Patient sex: M
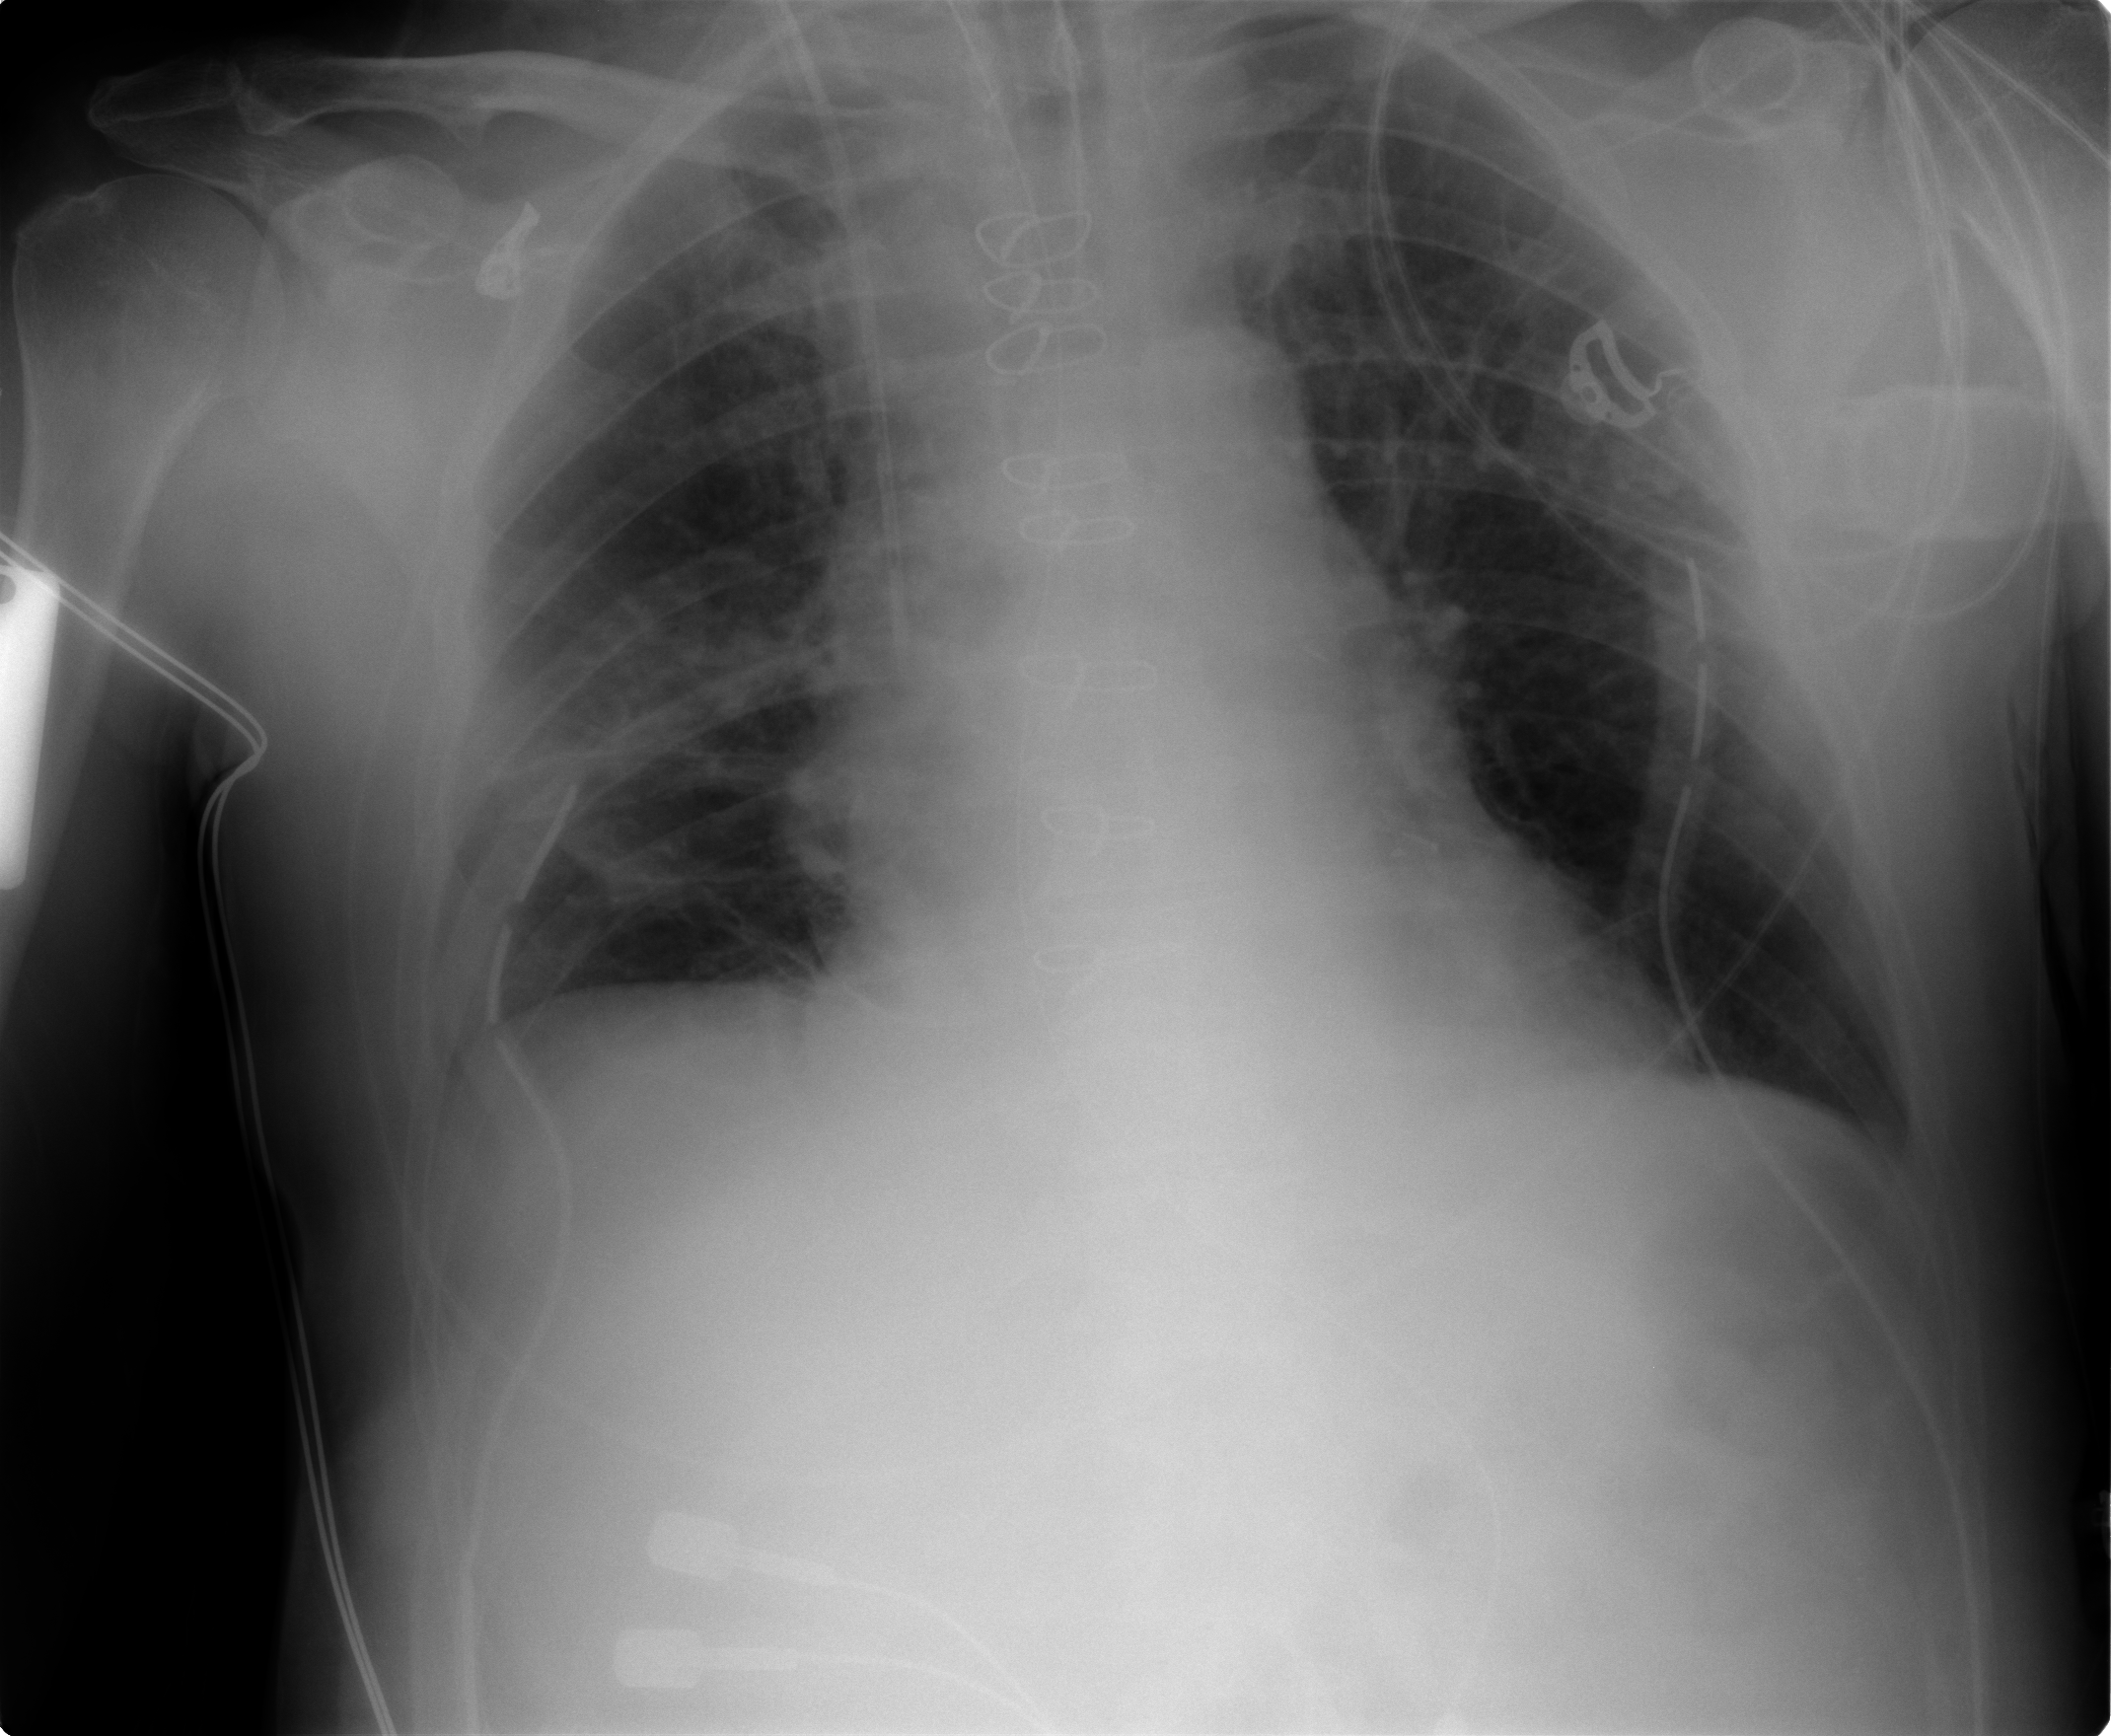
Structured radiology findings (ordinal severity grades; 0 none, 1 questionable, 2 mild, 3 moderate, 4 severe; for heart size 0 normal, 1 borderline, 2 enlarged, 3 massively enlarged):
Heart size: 2
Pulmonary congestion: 2
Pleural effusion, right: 1
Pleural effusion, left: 0
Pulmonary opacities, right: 2
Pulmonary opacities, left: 0
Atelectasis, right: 2
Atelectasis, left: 2